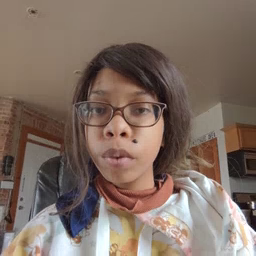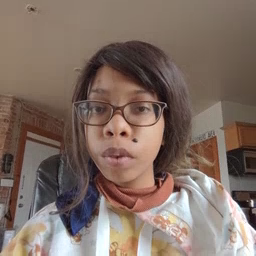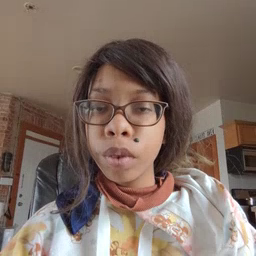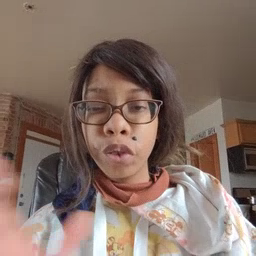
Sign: fine